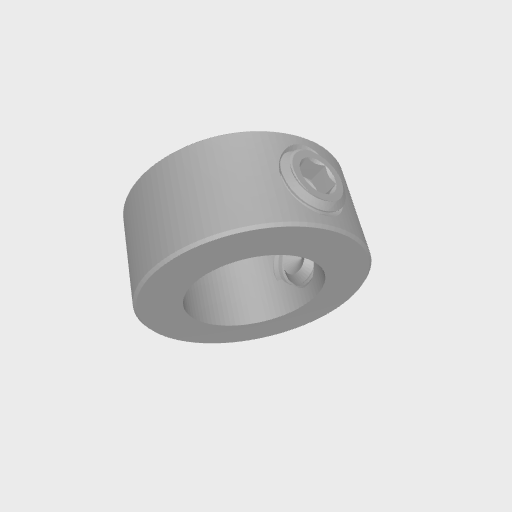
Part: SetScrewCollar12ID